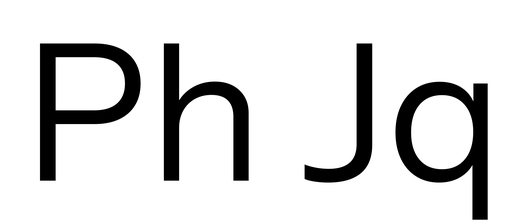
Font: InstrumentSans_Regular